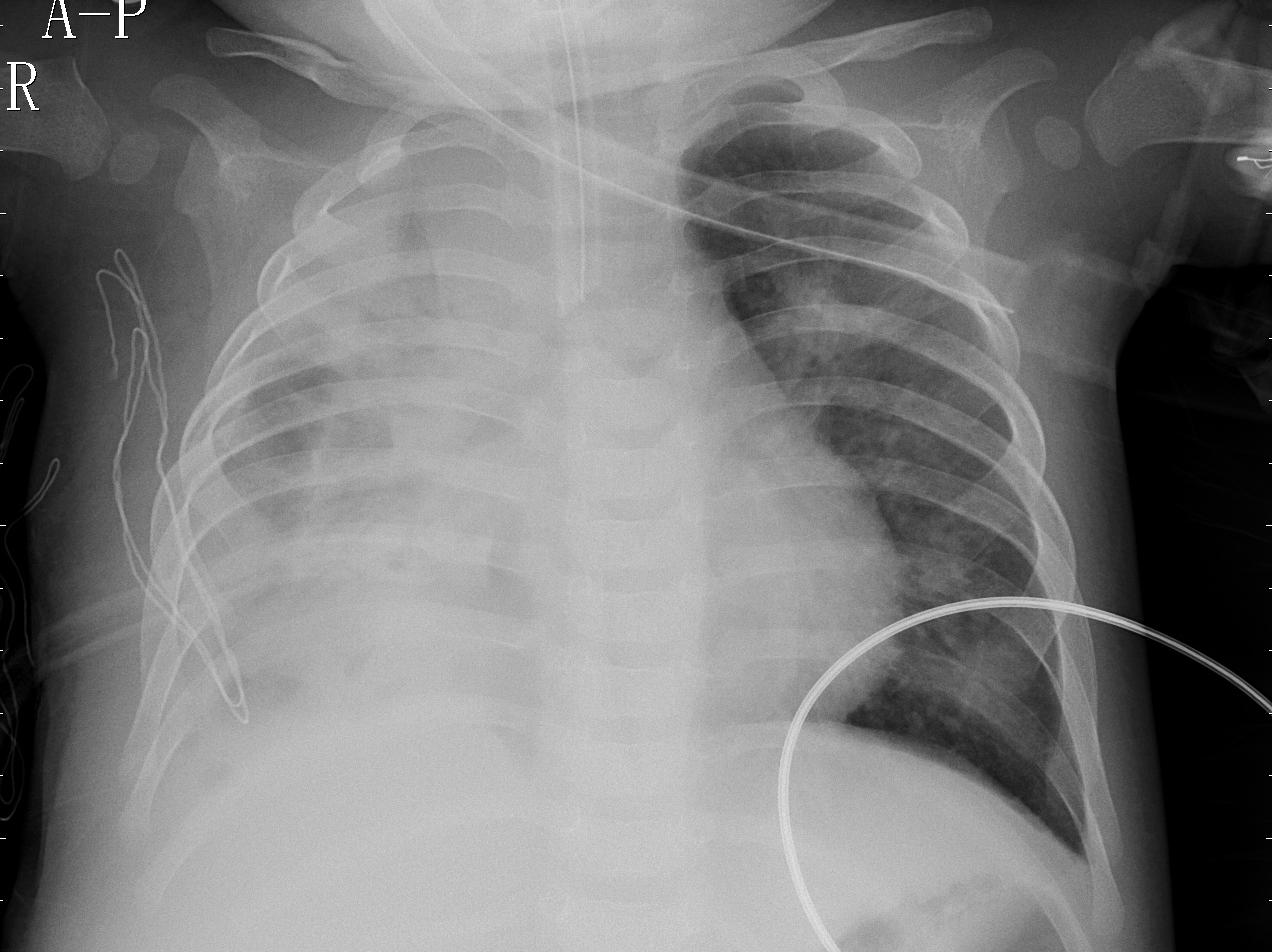
Diagnosis: PNEUMONIA